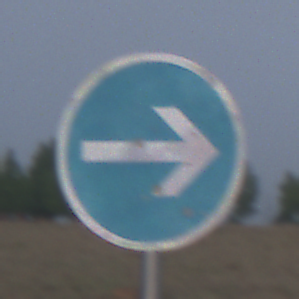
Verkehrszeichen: VorgeschriebeneFahrtrichtungHierRechts
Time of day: SunriseSunset
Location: Outdoor (Nature)
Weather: Overcast
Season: NotSpecified
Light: Natural